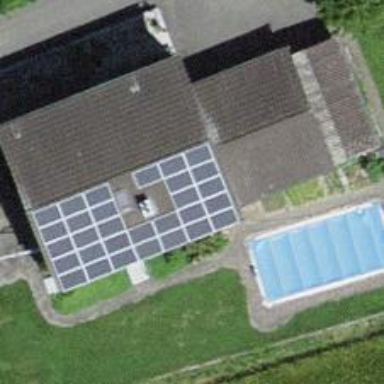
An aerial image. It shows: Solar power generator using photovoltaic panels.